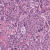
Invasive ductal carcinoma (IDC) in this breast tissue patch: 1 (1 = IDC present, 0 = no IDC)